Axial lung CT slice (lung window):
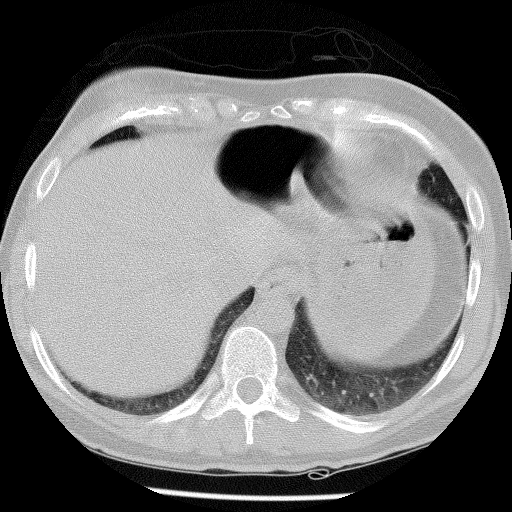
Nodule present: no